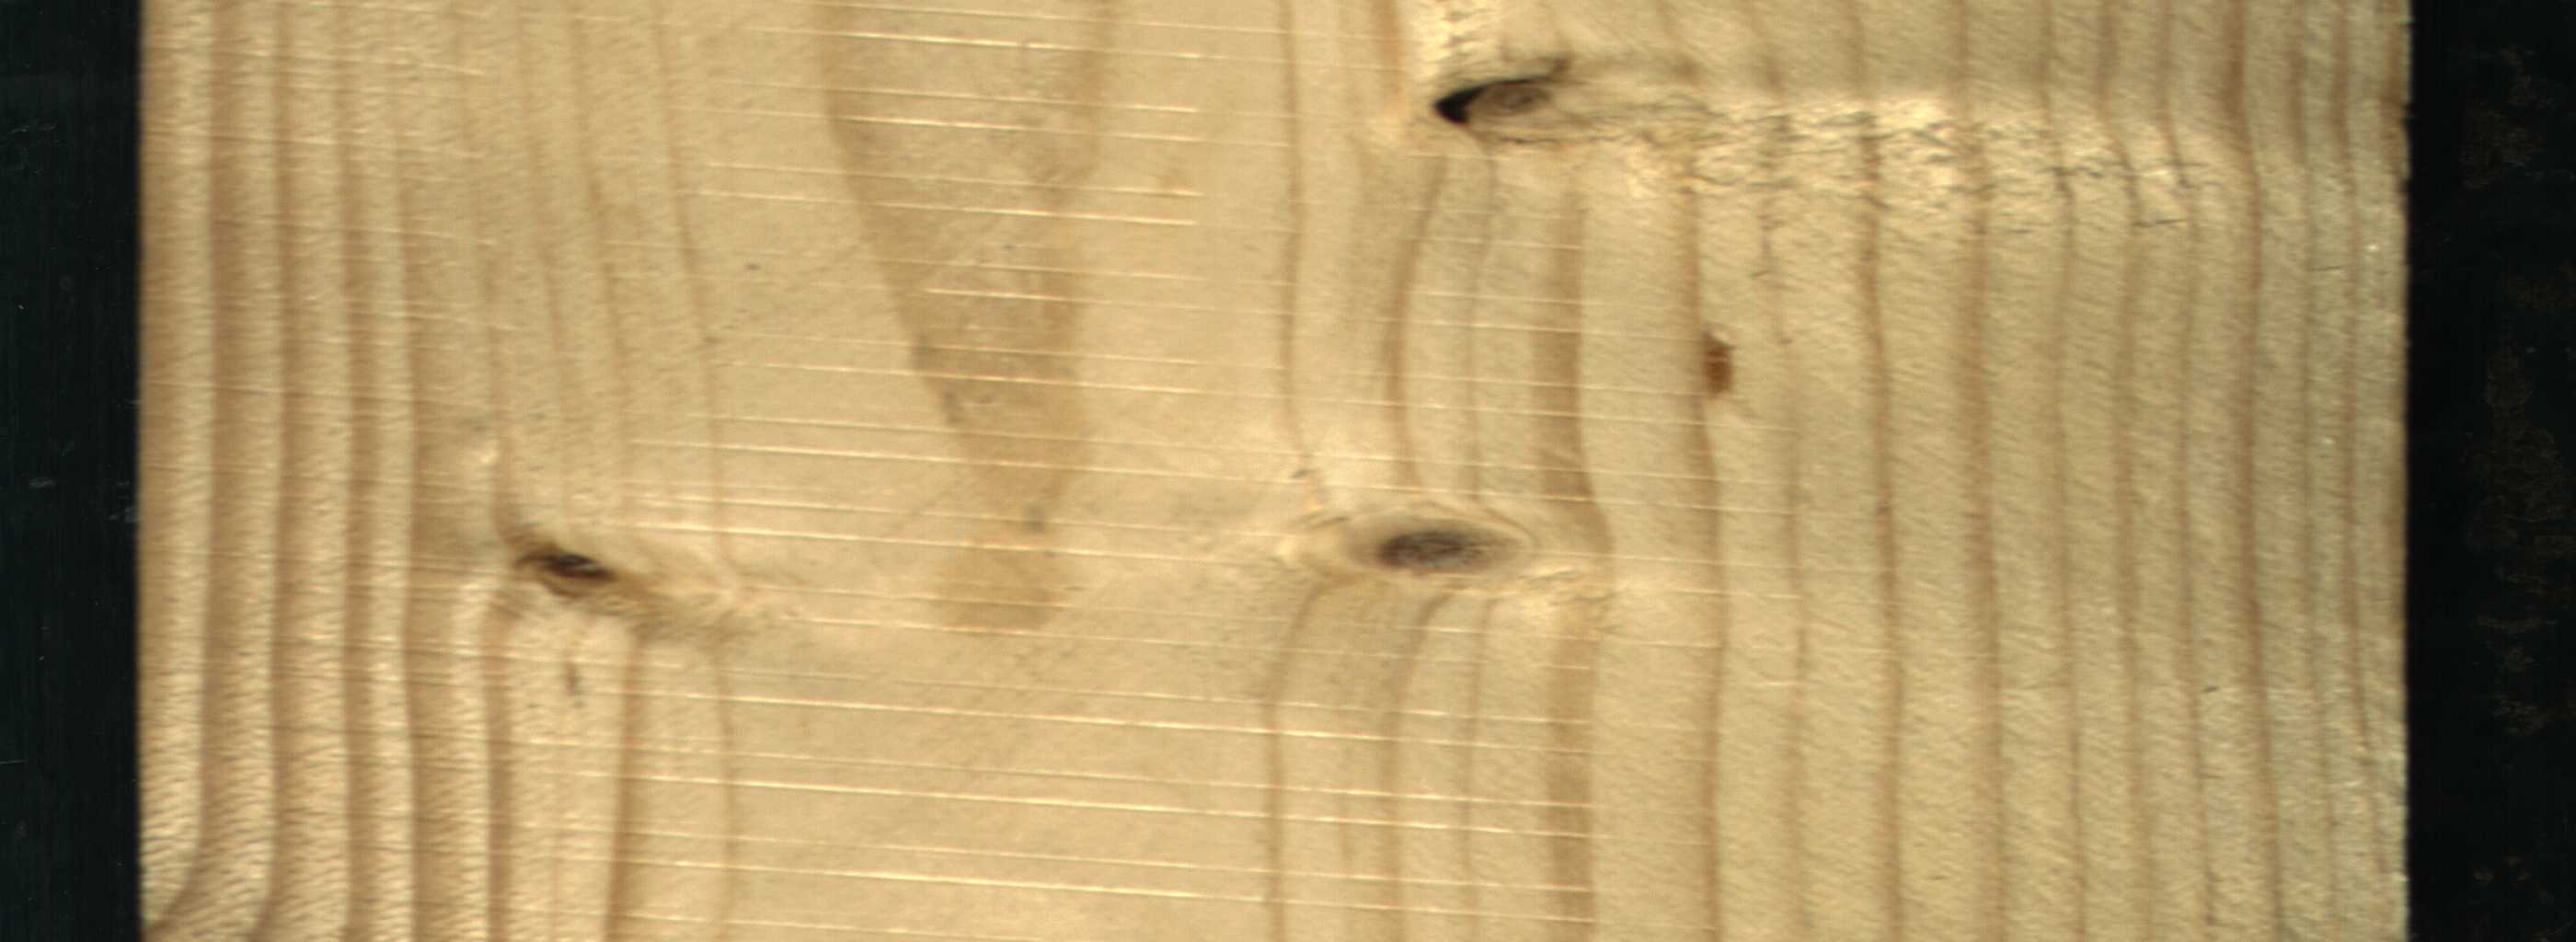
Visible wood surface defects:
resin
Dead_Knot
Dead_Knot
Live_Knot